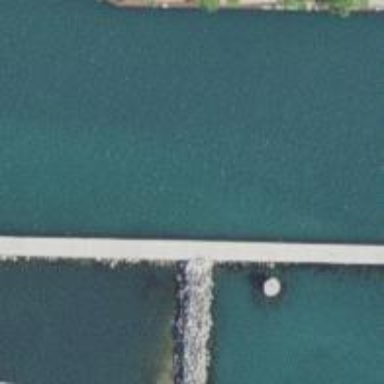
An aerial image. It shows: Breakwater structure.